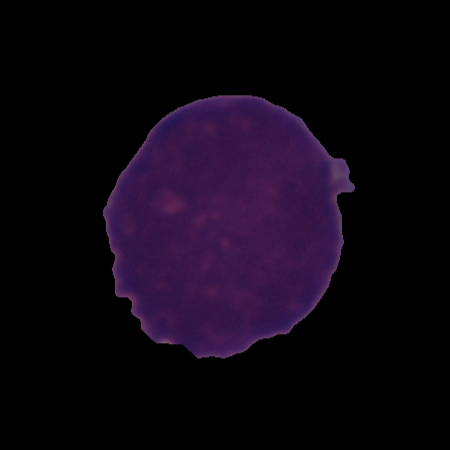
Label: cancer